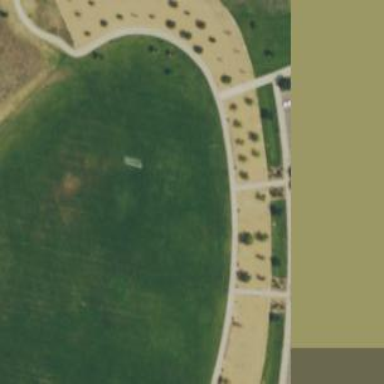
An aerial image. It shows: Soccer pitch with grass surface for leisure land.